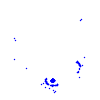
Particle: electron